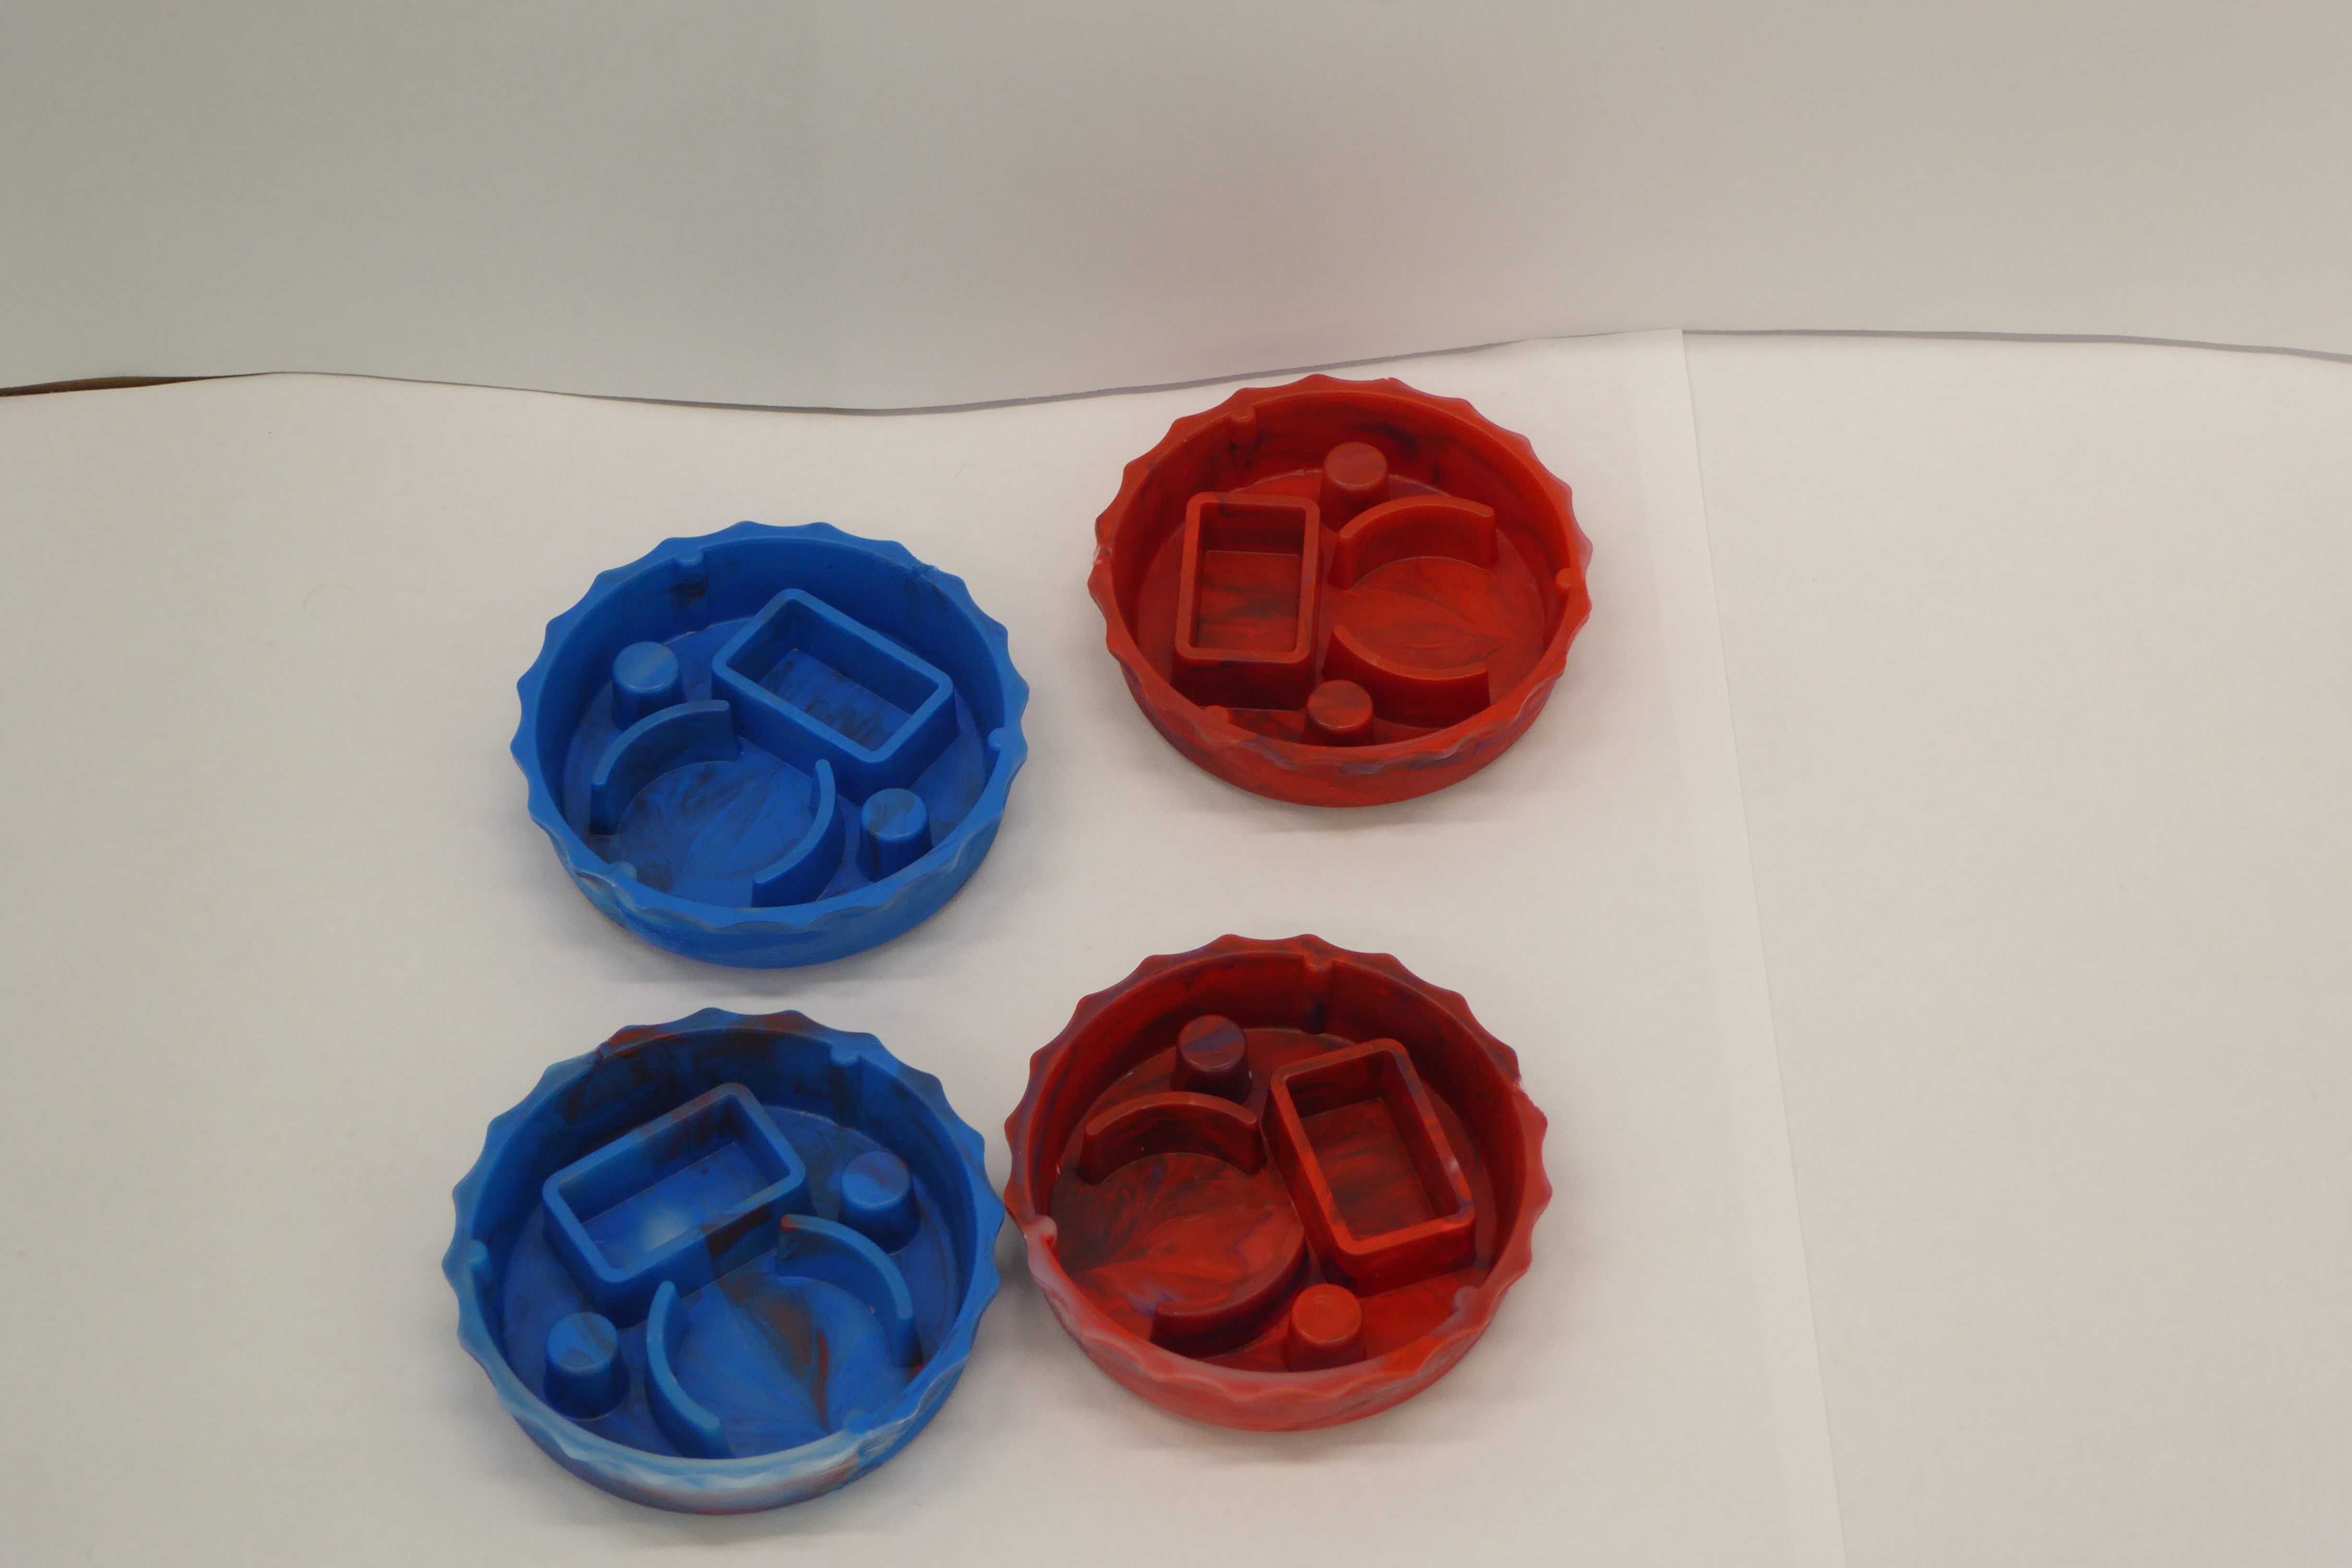
Label: Bottle Opener - Cover